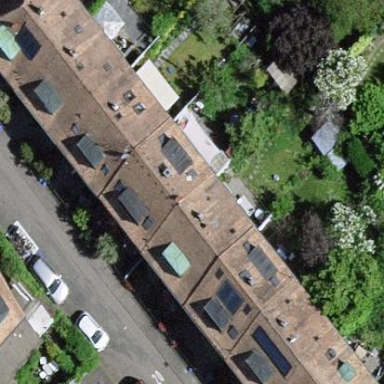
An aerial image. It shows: Terrace building.